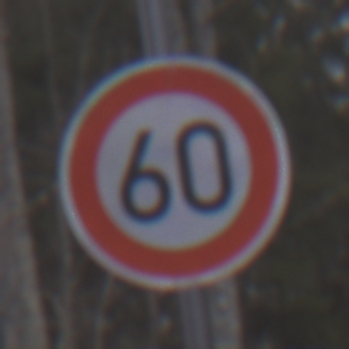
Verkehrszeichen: Geschwindigkeit60
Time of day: Midday
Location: Outdoor (Nature)
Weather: Overcast
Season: Autumn
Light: Natural